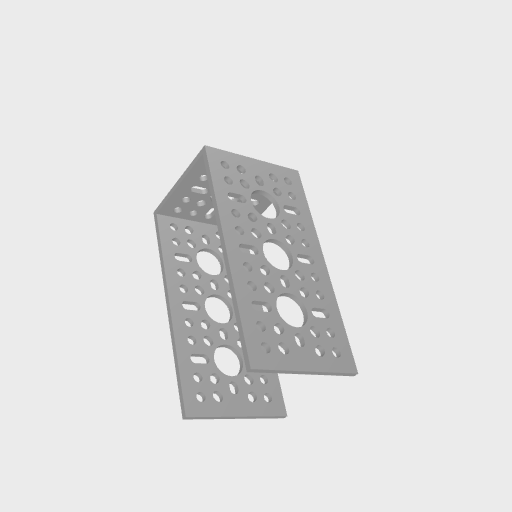
Part: AnglePatternBracket4-1